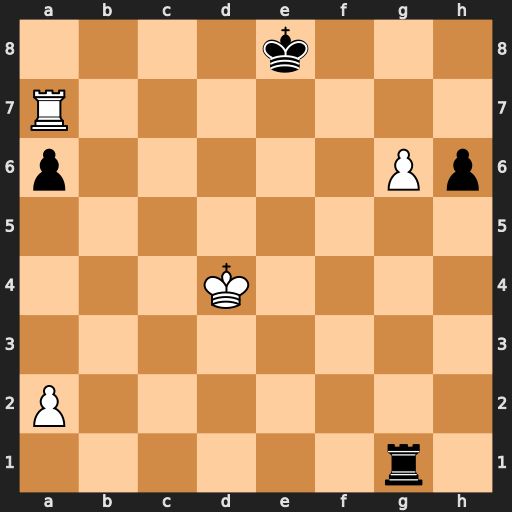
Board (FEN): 4k3/R7/p5Pp/8/3K4/8/P7/6r1
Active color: w
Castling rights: -
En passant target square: -
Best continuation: g7 Rg5 Ke4 h5 Kf4